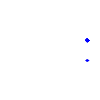
Particle: kaon